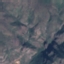
Label: HerbaceousVegetation